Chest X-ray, AP view. Patient: 49 years old, sex F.
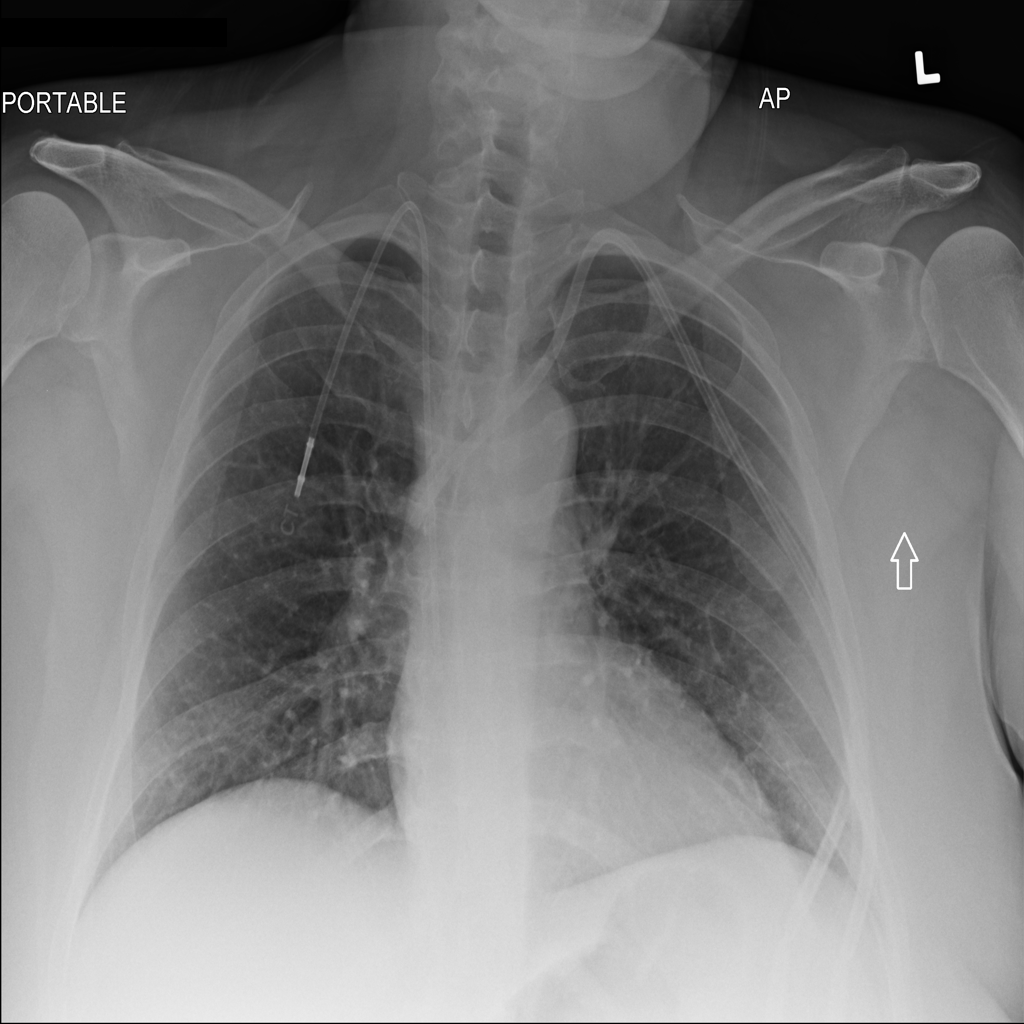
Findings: No Finding